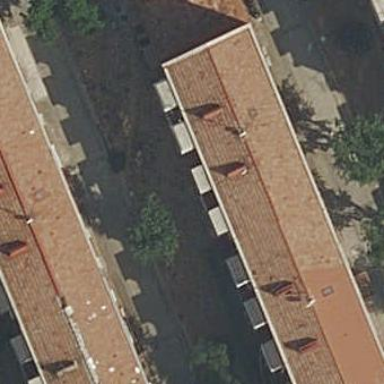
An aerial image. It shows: View of apartment building.